Interaction volume radius: 5 \u00c5
Interaction volume height: 10 \u00c5
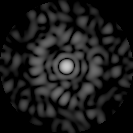
Disorder parameter: 0.8327